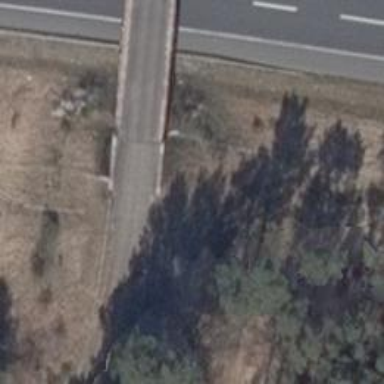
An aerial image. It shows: Track road going over bridge with grade1 tracktype.